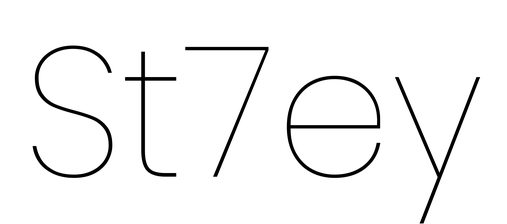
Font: Poppins-Thin